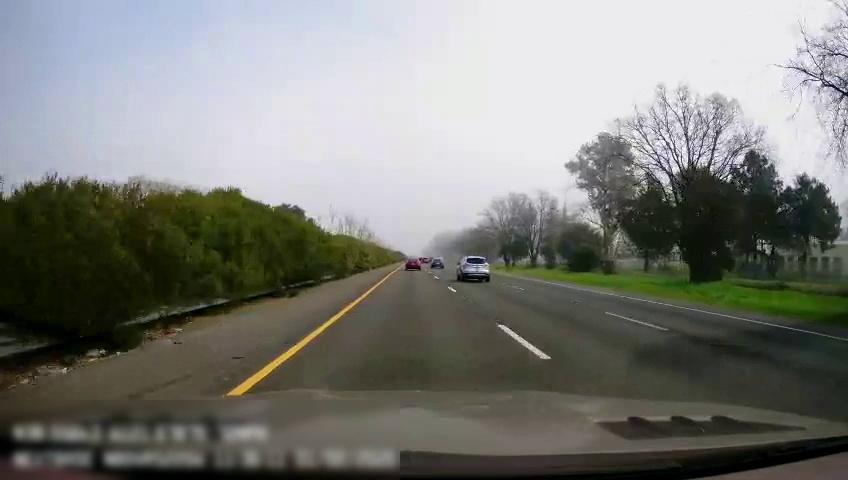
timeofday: Day
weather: Sunny
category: Drivable Space
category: Vehicles | Car
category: Vehicles | SUV
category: Vehicles | Car
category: Lanes | Current Lane
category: Lanes | Current Lane
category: Lanes | Alternate Lane
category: Lanes | Alternate Lane